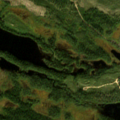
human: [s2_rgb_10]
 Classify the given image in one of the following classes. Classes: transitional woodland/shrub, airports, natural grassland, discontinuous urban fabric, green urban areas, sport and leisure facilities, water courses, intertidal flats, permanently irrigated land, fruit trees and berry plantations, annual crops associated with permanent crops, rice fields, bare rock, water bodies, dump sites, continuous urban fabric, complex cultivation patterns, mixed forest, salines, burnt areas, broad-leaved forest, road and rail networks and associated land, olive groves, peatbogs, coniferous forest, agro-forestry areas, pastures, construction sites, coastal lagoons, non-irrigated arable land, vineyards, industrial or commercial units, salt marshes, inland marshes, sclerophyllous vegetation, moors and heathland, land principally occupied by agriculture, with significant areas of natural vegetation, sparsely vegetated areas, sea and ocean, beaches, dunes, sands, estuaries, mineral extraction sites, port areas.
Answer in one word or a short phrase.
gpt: coniferous forest, transitional woodland/shrub, water bodies